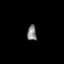
Tissue: prostate
Cell type: T cells
Senescence score: 0.292
Nuclear area (px): 138
Mean DAPI intensity: 134.181